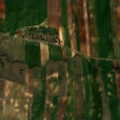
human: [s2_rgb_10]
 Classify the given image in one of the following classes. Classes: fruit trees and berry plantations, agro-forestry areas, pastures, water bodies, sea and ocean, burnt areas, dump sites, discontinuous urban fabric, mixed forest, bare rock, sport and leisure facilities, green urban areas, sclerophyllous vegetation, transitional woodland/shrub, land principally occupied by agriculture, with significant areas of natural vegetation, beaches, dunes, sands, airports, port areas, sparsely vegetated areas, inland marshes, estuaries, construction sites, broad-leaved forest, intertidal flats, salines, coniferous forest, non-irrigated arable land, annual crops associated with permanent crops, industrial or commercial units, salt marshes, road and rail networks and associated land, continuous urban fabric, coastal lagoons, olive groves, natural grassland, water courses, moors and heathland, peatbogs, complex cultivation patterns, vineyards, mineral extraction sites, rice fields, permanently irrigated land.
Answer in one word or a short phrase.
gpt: non-irrigated arable land, permanently irrigated land, annual crops associated with permanent crops